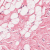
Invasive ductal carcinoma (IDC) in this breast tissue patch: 0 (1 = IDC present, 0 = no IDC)